Aerial crown-view tile of a tropical tree (Barro Colorado Island, Panama), acquired 20250317:
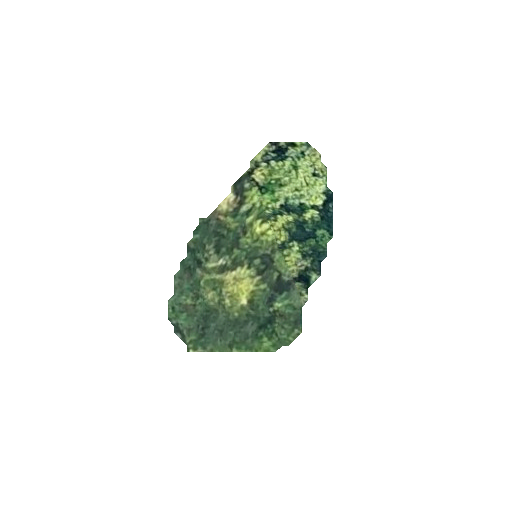
Species: Calophyllum longifolium
GBIF accepted scientific name: Calophyllum longifolium
Crown area: 35.651 m²